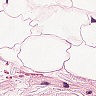
Metastatic tissue present: no